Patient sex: M
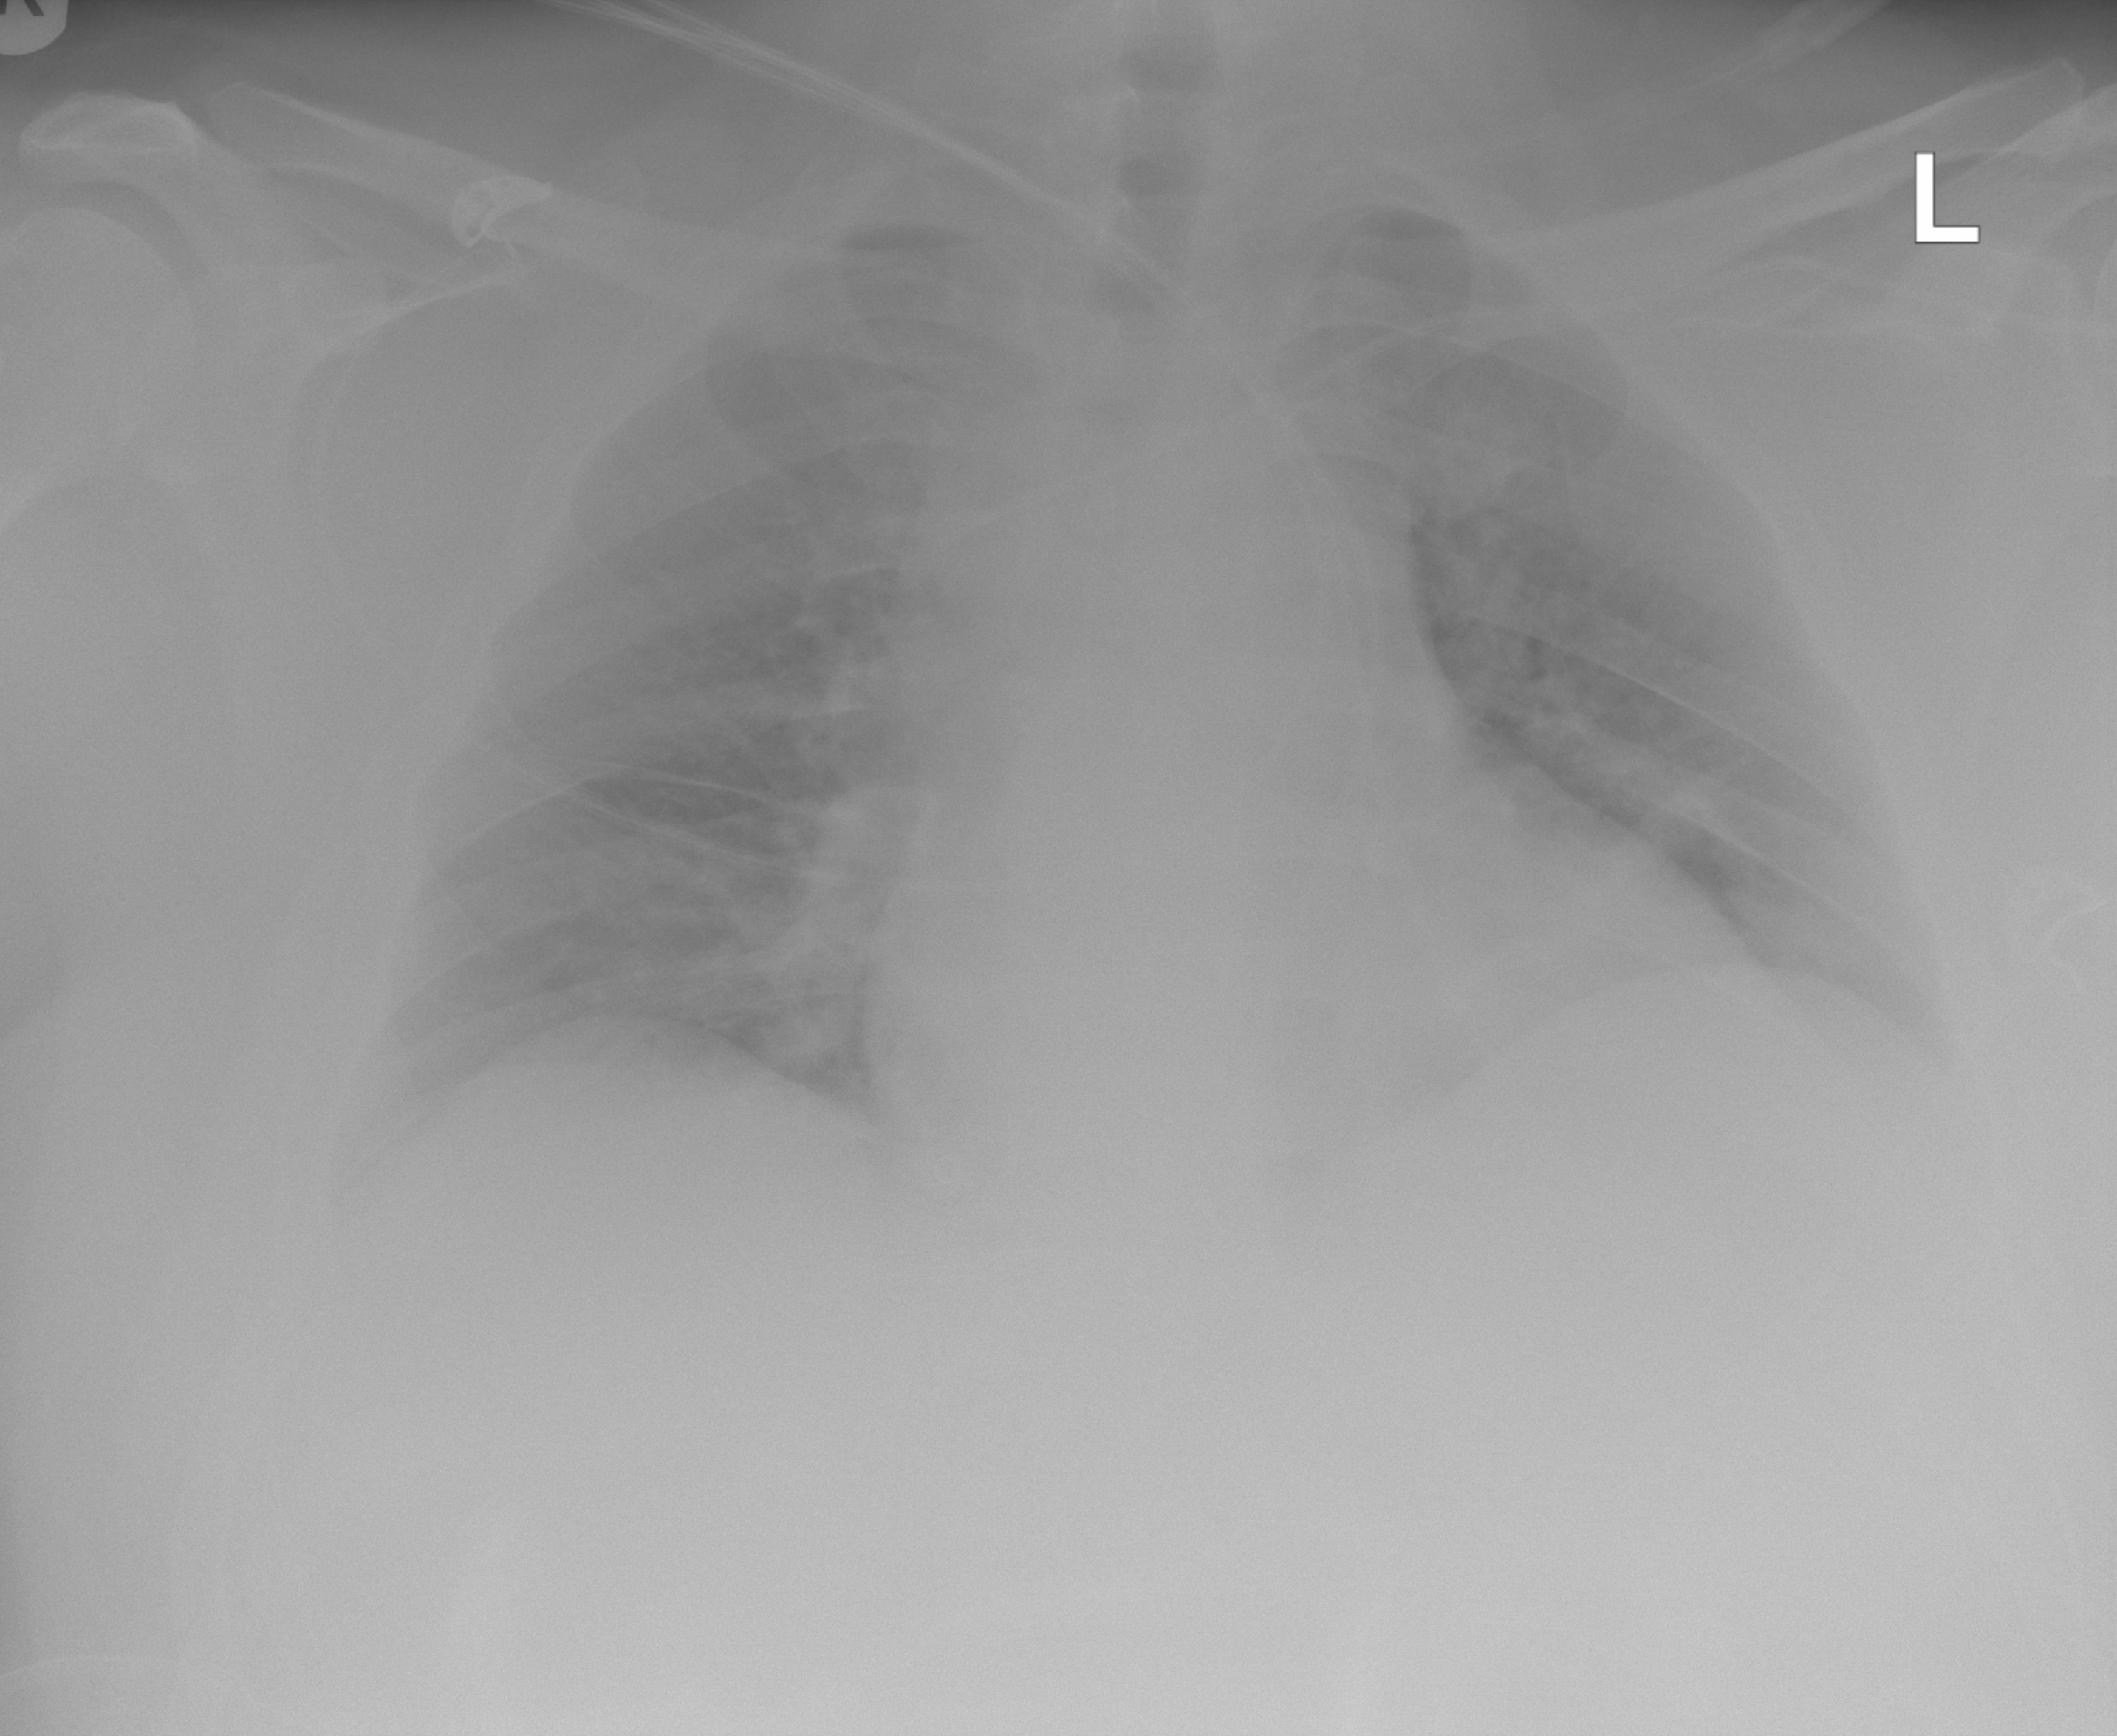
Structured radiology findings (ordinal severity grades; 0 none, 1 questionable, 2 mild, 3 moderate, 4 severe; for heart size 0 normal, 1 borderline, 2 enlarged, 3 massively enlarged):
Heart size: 2
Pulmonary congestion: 2
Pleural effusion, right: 0
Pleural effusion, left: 0
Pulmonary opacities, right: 0
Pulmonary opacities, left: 0
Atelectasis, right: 2
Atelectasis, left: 2